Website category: auto
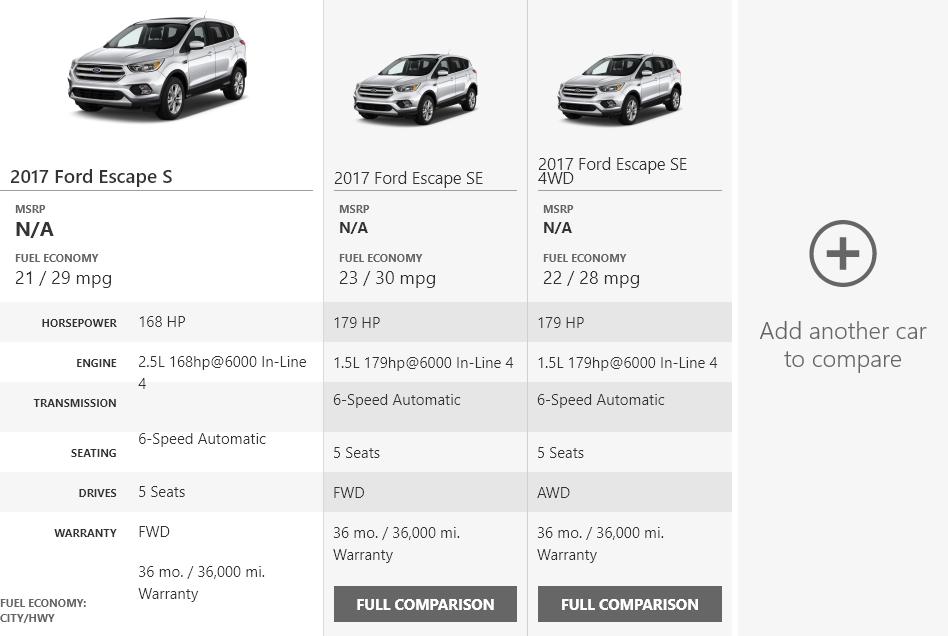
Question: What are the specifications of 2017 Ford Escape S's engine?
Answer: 2.5L 168hp@6000 In-Line 4

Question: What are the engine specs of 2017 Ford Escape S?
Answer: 2.5L 168hp@6000 In-Line 4

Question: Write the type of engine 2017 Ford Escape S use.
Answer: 2.5L 168hp@6000 In-Line 4

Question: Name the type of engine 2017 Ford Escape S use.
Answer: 2.5L 168hp@6000 In-Line 4

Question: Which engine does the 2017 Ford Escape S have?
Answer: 2.5L 168hp@6000 In-Line 4

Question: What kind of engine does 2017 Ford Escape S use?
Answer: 2.5L 168hp@6000 In-Line 4

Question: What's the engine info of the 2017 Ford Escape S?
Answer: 2.5L 168hp@6000 In-Line 4

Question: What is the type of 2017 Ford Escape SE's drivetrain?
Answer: FWD

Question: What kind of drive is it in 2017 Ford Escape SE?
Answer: FWD

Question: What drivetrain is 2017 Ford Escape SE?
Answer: FWD

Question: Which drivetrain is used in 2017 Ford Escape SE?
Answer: FWD

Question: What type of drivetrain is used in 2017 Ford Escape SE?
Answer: FWD

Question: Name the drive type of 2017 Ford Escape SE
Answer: FWD

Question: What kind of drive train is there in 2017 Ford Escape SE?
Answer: FWD

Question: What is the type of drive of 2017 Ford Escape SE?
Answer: FWD

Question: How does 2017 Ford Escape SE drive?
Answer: FWD

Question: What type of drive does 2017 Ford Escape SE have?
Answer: FWD

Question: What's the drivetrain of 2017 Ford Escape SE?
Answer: FWD

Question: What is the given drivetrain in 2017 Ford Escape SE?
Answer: FWD

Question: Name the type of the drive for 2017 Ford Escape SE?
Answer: FWD

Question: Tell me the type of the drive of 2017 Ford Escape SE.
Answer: FWD

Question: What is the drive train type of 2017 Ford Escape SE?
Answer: FWD

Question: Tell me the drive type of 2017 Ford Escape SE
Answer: FWD

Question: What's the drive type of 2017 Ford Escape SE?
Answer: FWD

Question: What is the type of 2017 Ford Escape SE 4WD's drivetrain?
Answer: AWD

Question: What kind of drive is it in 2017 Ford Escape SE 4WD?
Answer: AWD

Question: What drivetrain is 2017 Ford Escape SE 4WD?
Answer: AWD

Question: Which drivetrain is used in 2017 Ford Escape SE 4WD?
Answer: AWD

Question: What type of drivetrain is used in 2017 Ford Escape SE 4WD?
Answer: AWD

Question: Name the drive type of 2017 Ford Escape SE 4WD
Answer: AWD

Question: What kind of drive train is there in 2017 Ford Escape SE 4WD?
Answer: AWD

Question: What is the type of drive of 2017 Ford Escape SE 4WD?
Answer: AWD

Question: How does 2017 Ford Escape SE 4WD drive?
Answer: AWD

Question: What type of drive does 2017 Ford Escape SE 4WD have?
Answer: AWD

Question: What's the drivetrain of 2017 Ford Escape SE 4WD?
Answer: AWD

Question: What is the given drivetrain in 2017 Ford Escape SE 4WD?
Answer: AWD

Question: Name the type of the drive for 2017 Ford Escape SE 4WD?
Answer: AWD

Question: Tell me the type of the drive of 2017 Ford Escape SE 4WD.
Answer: AWD

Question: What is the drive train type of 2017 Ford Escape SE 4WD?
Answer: AWD

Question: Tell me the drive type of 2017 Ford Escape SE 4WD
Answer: AWD

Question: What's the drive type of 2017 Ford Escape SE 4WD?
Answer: AWD

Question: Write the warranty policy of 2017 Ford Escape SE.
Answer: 36 mo. / 36,000 mi. Warranty

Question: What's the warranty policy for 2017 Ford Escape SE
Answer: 36 mo. / 36,000 mi. Warranty

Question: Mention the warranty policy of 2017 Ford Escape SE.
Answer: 36 mo. / 36,000 mi. Warranty

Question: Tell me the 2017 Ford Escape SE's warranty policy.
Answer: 36 mo. / 36,000 mi. Warranty